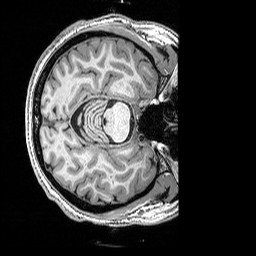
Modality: T1w
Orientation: axial
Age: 56
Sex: female